Interaction volume radius: 5 \u00c5
Interaction volume height: 40 \u00c5
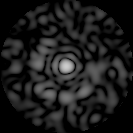
Disorder parameter: 0.8234